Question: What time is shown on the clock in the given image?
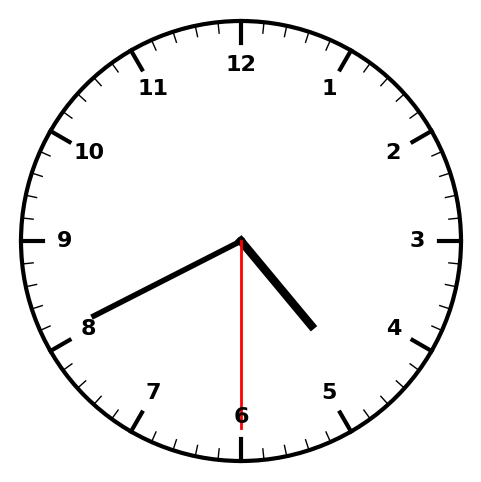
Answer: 04:40:30